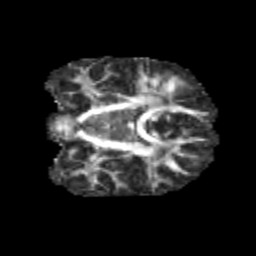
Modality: FA
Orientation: coronal
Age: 12
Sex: male
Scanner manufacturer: siemens
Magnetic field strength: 3 T
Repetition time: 3.8 s
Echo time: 0.07 s